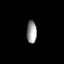
Tissue: prostate
Cell type: Myeloid cells
Senescence score: 0.2746
Nuclear area (px): 220
Mean DAPI intensity: 154.936